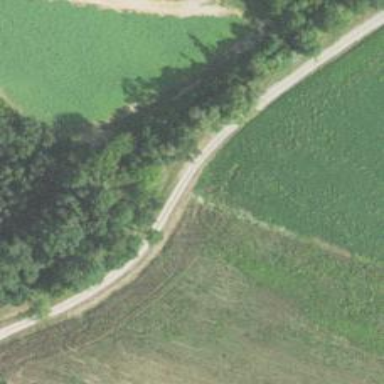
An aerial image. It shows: View of road.